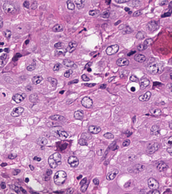
Tumor epithelial tissue: yes
Tumor-associated stroma tissue: no
Normal tissue: no